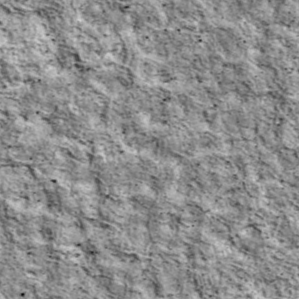
Label: non_frost